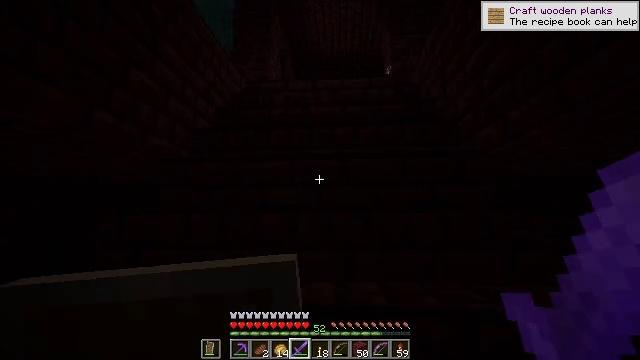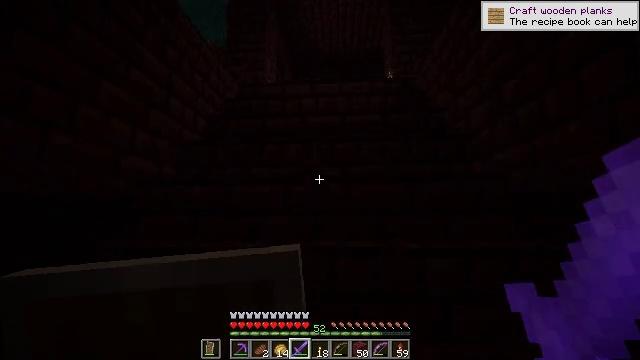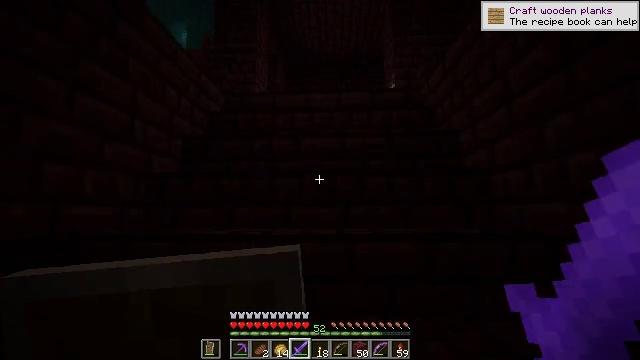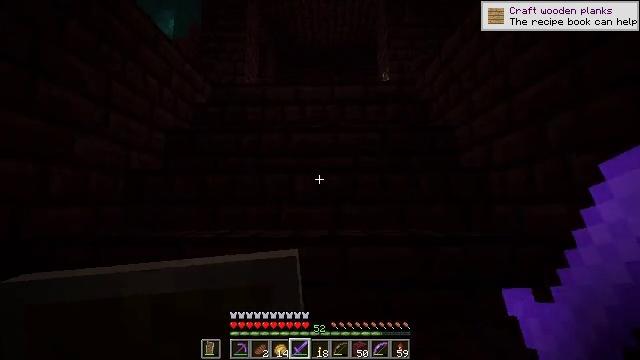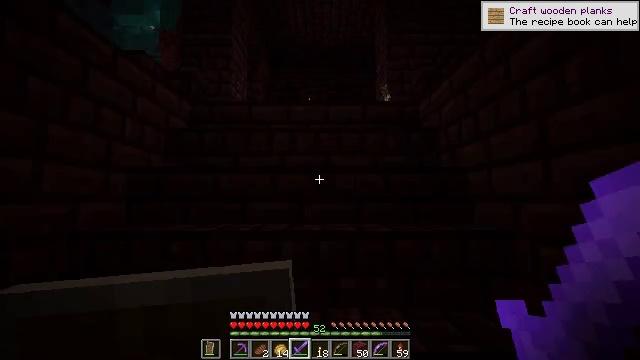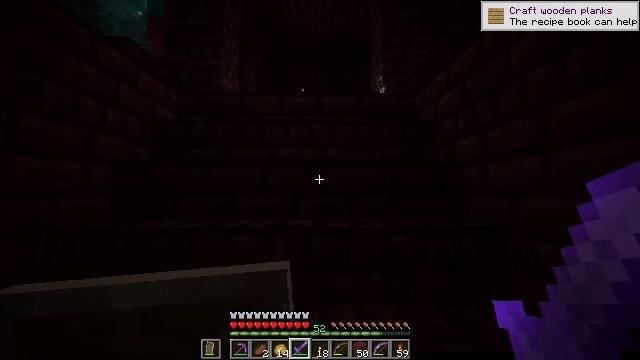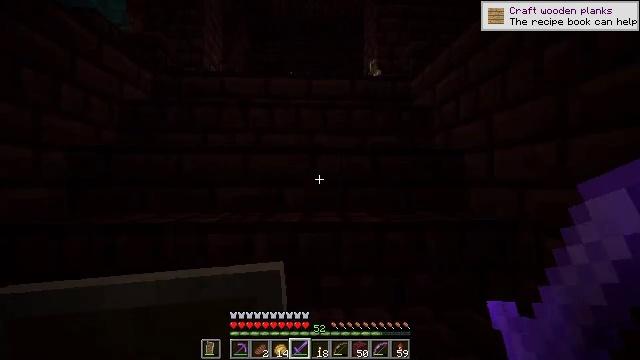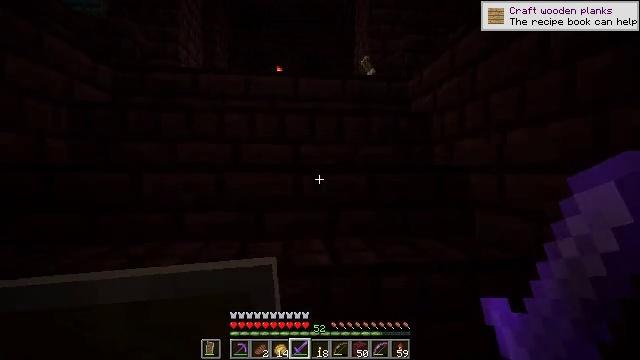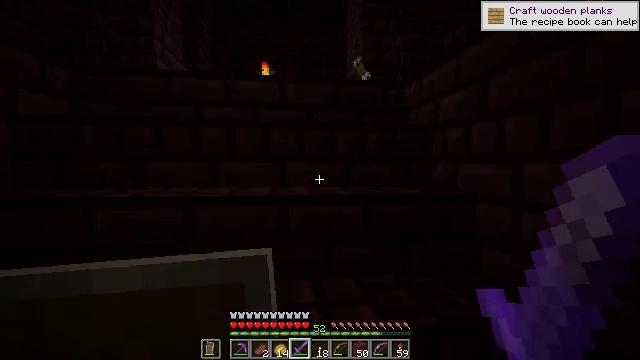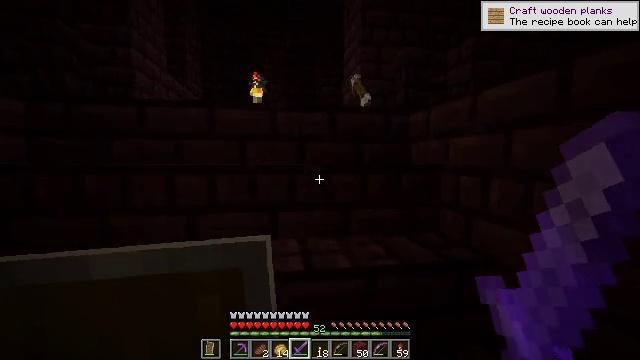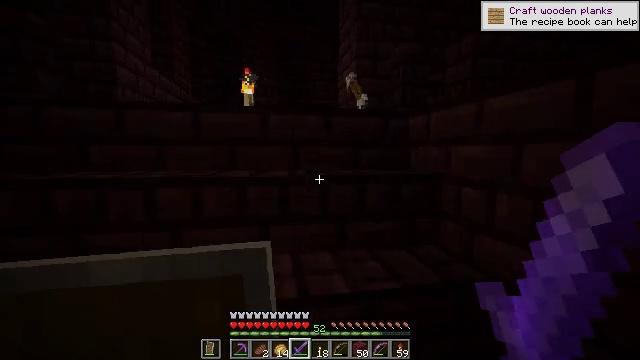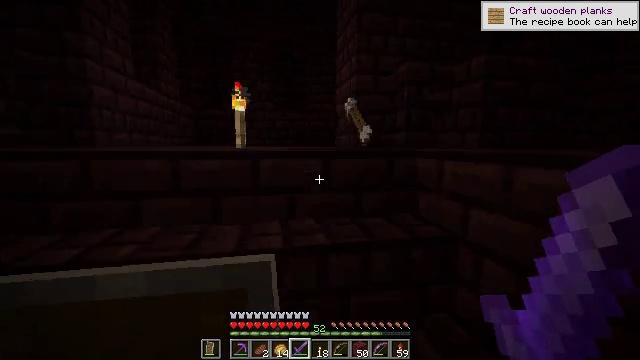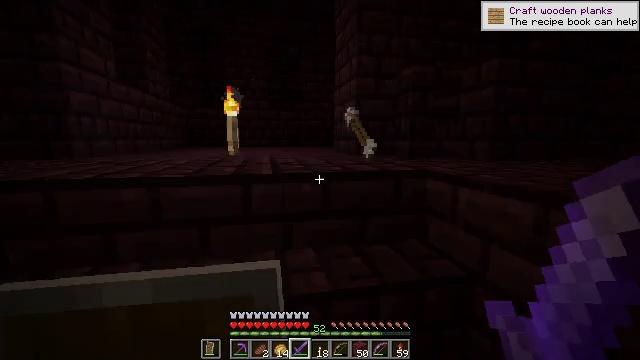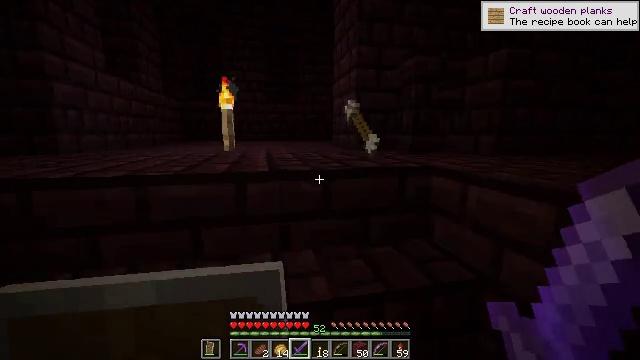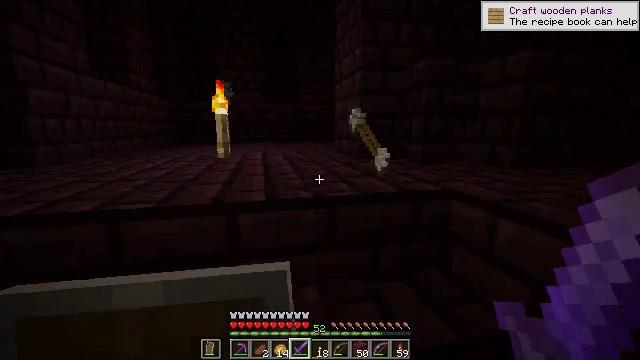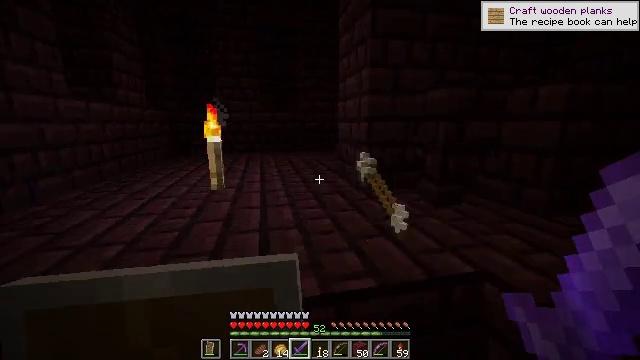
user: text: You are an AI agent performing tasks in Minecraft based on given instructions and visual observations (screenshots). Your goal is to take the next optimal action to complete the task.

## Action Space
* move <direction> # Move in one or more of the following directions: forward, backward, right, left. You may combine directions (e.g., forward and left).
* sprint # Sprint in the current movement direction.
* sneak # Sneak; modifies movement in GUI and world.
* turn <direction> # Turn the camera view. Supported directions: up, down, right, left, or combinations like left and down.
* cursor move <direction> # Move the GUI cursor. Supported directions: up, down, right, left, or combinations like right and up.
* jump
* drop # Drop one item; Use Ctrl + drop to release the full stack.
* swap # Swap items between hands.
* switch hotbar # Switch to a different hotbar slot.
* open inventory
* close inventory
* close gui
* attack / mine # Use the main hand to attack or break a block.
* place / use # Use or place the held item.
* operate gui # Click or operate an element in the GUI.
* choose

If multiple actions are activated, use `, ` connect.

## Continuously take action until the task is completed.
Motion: motion action
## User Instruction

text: Attack the nether bricks to collect them.
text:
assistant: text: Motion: move forward, turn down
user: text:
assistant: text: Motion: move forward, turn right and down
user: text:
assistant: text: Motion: move forward, turn right and down
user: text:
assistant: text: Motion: move forward, turn right and down
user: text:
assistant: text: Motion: move forward, turn right and down
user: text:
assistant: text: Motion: move forward, turn right and down
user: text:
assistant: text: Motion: move forward, turn right and down
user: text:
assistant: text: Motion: move forward, turn right and down
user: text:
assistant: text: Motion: move forward, turn right and down
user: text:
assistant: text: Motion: move forward, turn right and down
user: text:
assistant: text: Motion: move forward, turn down
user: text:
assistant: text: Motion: move forward, turn down
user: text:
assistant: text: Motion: move forward, turn down
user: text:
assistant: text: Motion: move forward, turn down
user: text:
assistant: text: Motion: move forward, turn down
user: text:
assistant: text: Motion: move forward, turn down
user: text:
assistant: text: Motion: move forward, turn down
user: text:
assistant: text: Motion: move forward, turn down
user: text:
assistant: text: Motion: move forward, turn down
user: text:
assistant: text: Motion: move forward and move left, turn down
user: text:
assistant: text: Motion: move forward and move left, turn right and down
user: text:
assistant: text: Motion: move forward and move left, turn right and down
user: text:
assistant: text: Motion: move forward and move left, turn right
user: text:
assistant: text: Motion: move left, turn right and up
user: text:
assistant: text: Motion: move left, turn right and up
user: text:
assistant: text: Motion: move left, turn right and up
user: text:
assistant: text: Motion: no_op
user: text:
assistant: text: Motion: no_op
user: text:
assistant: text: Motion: turn down
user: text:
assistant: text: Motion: no_op